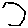
Label: hexagon